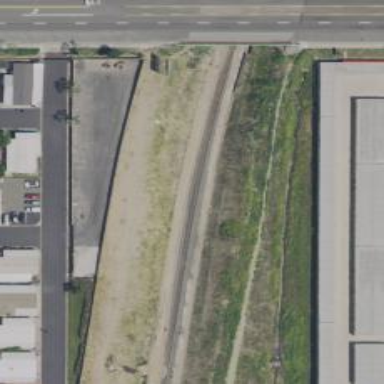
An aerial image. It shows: Railway track.